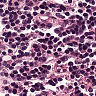
Metastatic tissue present: no